Question: I am working on application which should be running on any Windows NT machine. Today I was trying to deploy my application on new machine and suddenly get error that 'msvcp100.dll' is missing. I've started digging into that problem and found solution. Only what I had to do is in project configurations change 'Run time library' From '/MD'to 'Multi-threaded (/MT)'.
But after switching to current mode I am getting link error. Not sure why and how to fix it. Could you please help me to figure that out? Thanks!

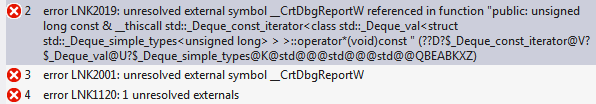
Answer: You aren't supposed to deploy debug builds. Compile with Release settings (including release version of the run-time library) and you won't have that problem. (You can enable debug information on a release build... it's use of the debug libraries that causes problems)